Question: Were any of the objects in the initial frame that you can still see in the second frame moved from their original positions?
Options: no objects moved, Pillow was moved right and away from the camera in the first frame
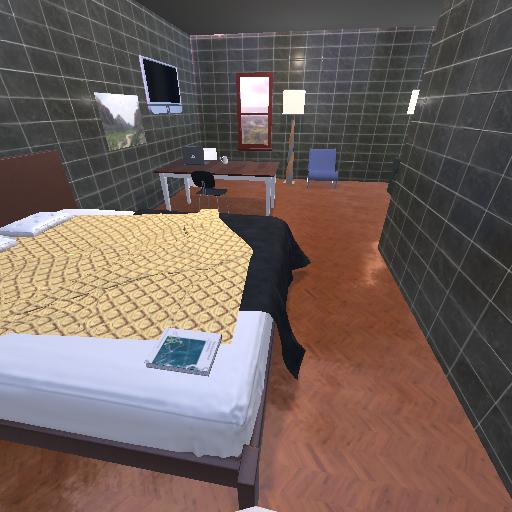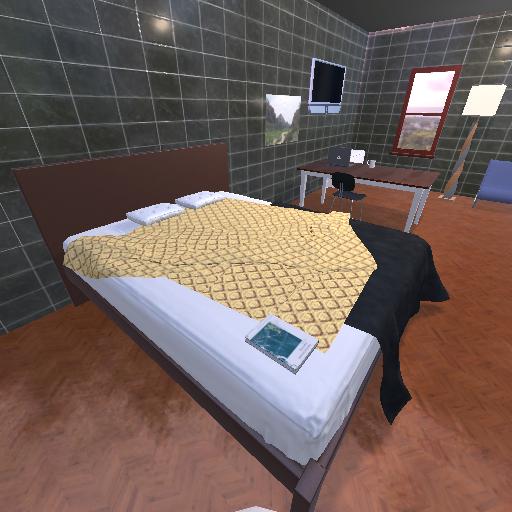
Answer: no objects moved